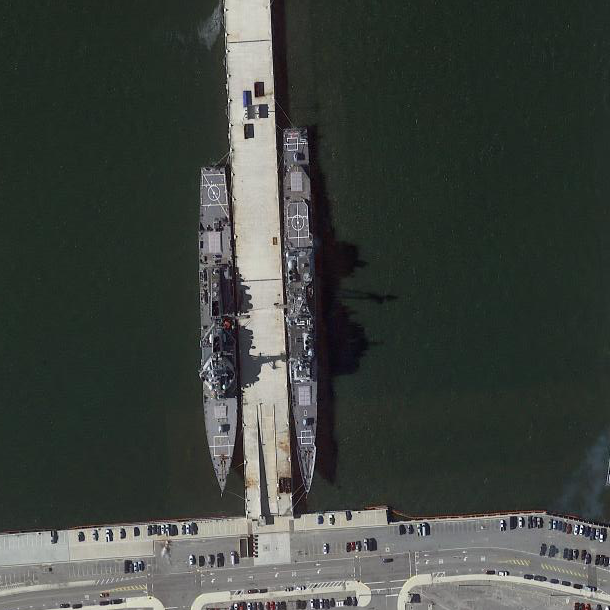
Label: cruiser